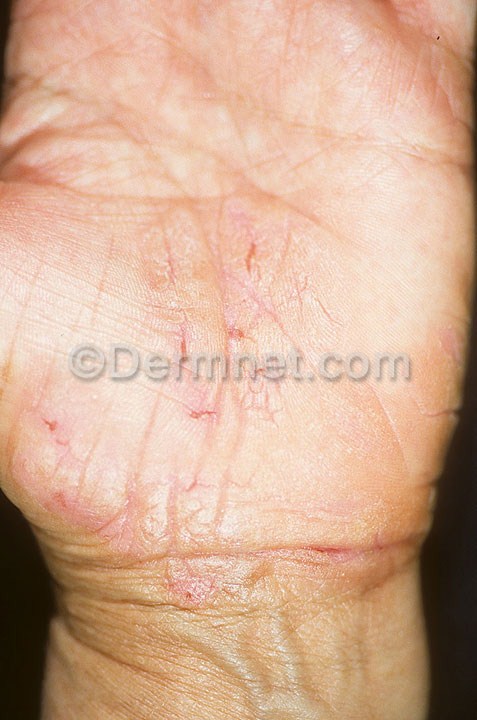
Disease: Eczema Photos